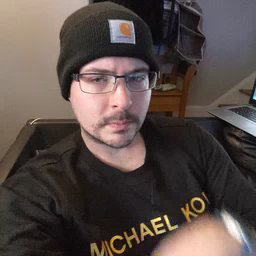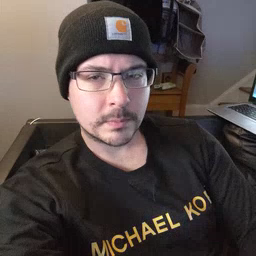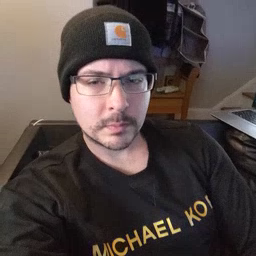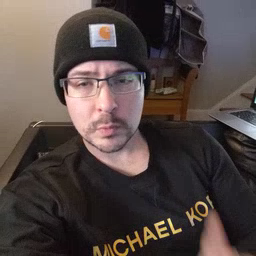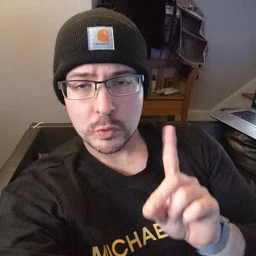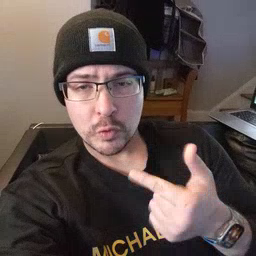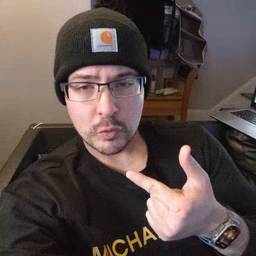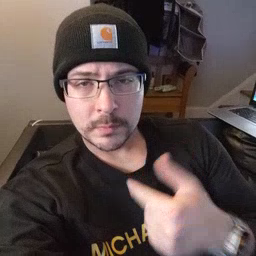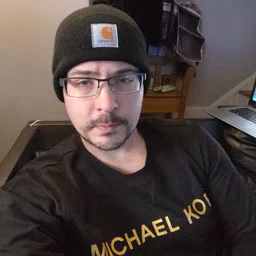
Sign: dog